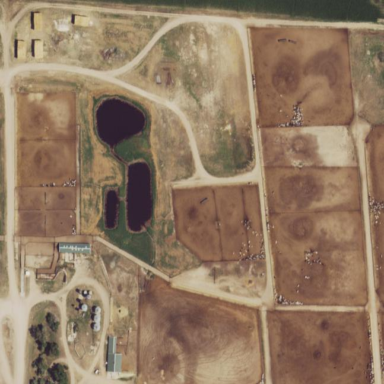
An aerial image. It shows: Farmyard with feedlot farming system.